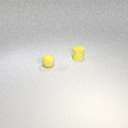
small yellow rubber sphere in front of small yellow rubber cylinder